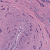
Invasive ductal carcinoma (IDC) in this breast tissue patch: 1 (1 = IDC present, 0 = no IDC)